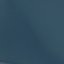
Land use / land cover class: SeaLake